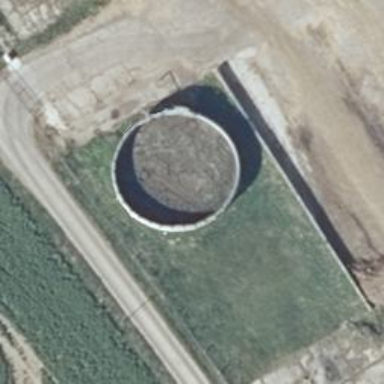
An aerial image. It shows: Storage tank with man-made structure.